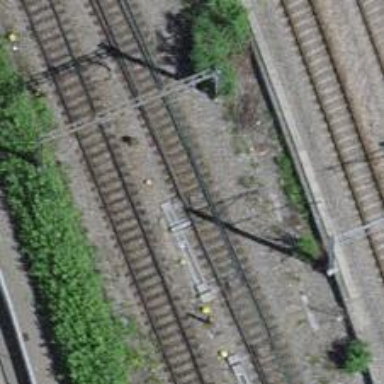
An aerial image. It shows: Railway line with electrified contact line. It runs along embankment with one track.